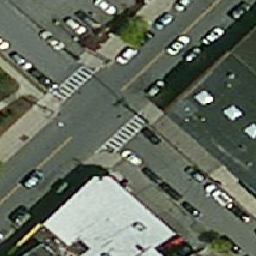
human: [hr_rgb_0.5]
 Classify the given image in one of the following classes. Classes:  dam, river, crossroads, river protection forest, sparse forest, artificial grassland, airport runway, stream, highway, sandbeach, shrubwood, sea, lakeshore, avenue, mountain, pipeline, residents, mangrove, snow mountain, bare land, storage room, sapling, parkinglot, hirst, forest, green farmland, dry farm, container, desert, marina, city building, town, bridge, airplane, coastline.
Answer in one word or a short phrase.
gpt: crossroads